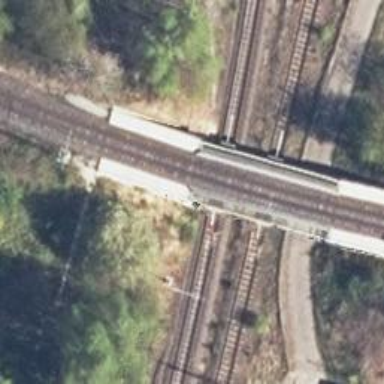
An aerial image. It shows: Bridge with railway tracks on embankment. The railway is electrified with contact line.